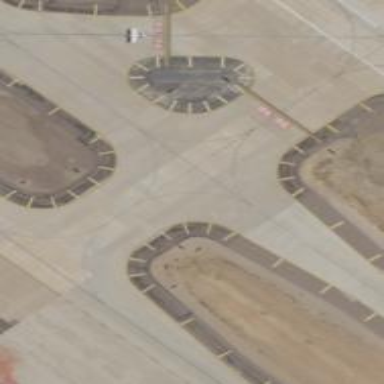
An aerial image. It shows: Image of taxiway at airport.